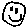
Label: smiley face